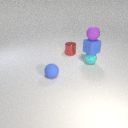
small blue rubber sphere to the left of small red metal cylinder